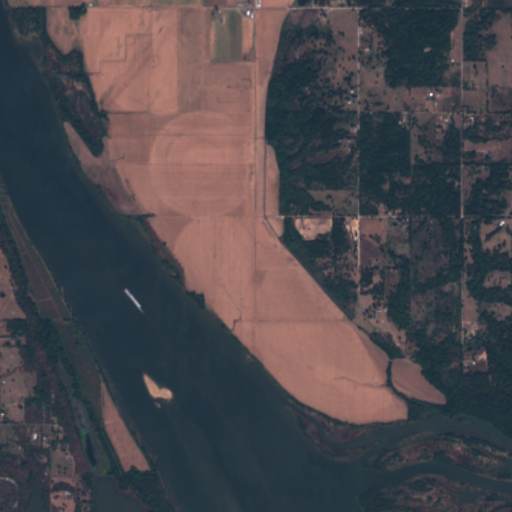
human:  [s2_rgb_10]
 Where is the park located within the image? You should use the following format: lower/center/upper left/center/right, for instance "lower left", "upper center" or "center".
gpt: The park is located in the center of the image.
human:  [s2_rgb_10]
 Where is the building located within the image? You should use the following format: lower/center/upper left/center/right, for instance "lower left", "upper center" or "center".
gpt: The building is located in the upper center of the image.
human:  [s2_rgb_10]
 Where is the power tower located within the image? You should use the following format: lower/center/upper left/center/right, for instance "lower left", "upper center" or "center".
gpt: There is no power tower in the image.